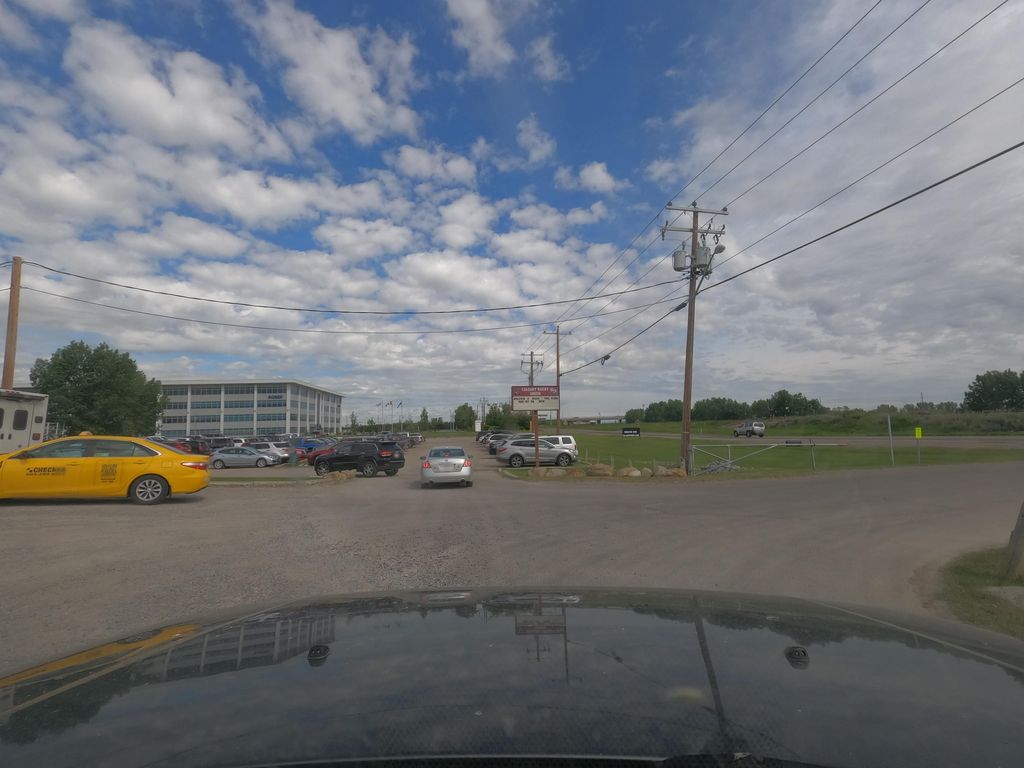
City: calgary